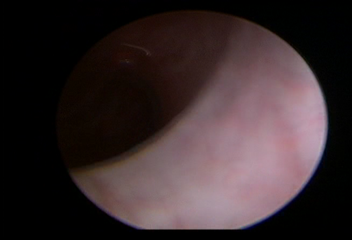
Modality: WLC
Class: Normal mucosa
Bladder cancer association: No